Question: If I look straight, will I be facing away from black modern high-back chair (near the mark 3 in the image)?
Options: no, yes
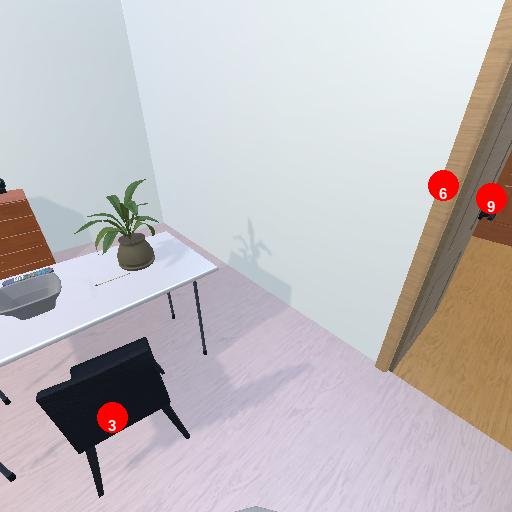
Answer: no